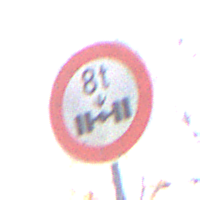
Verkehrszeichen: TatsaechlicheAchslast
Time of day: Midday
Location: Outdoor (Nature)
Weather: Overcast
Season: Autumn
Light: Natural